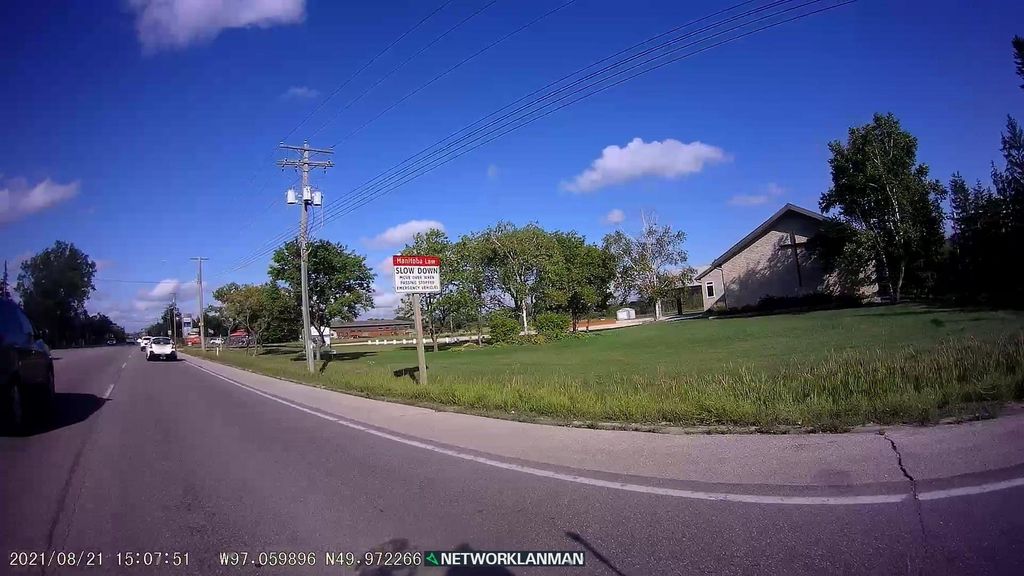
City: winnipeg